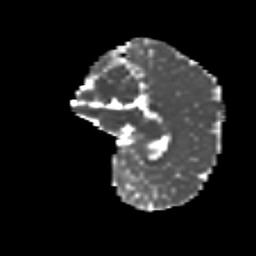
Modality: MD
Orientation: sagittal
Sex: female
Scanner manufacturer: siemens
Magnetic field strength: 3 T
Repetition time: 5 s
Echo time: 0.071 s